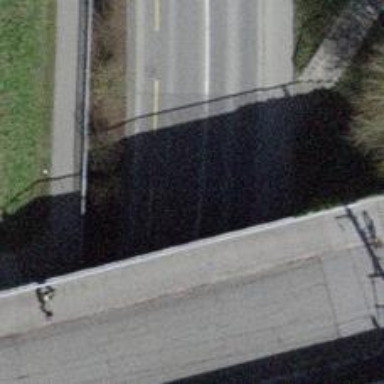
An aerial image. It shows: Secondary road passing through tunnel with asphalt surface.